Question:
- - - -
- First, I used 'hide()' jQuery function to do that. I liked it, but then
I notice all those btns is flashing during page load. #Curious ???- Second, I learned that
'.css("display","none");' is faster than 'hide()' so I tried that, and I still get the same result, maybe it faster, but I still see the flashing.- Third, some people claim that '.attr('disabled', true);' is even faster, and I've tried that, and that is not even working at all. - '.attr('disabled', true);' might be outdated, then I use the most current one '.prop('disabled', true);' , and that still still not working !
I'm completely clueless now. I hope someone can help me put an end to this.
What is the most efficient way to hide element completely from your page ?
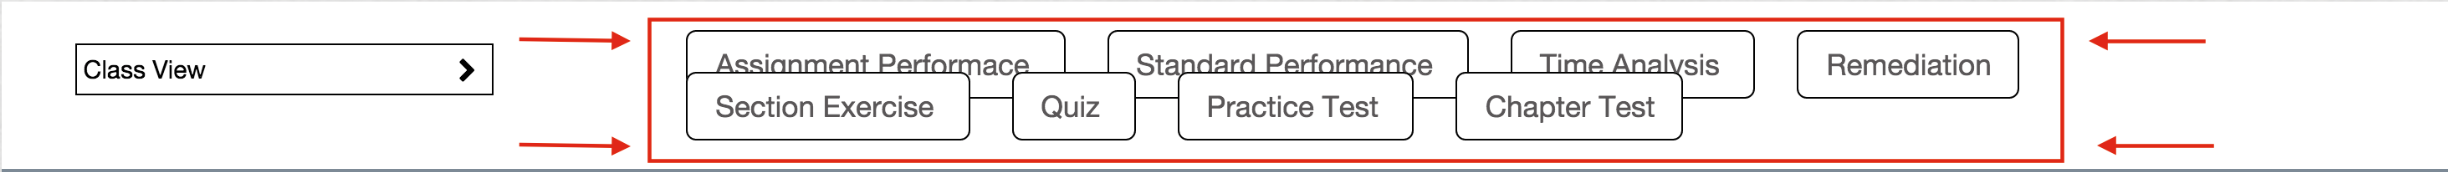
Answer: The delay you are observing is the time it takes the browser to download and execute the script, the method in JavaScript you use to set 'display:none' on the buttons doesn't matter, there will always be a delay (because the browser has to download, parse and execute the script).
The way is to not use JavaScript and simply set 'display: none' on the buttons via CSS (inline, or in a stylesheet) when the page is rendered.